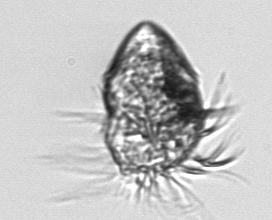
Label: Strombidium_morphotype1